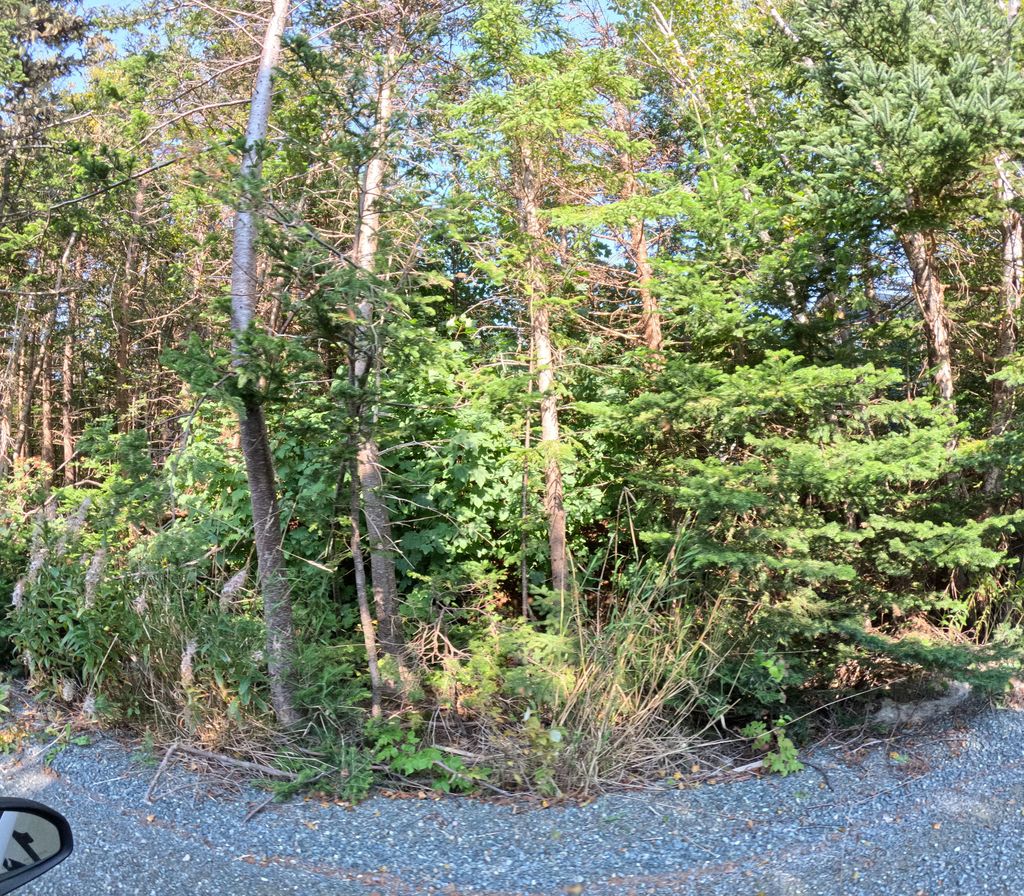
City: st_johns